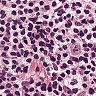
Metastatic tissue present: no